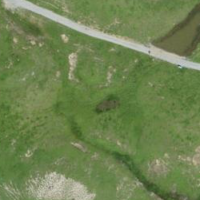
EUNIS habitat code: 26
Species observed at this site:
Eriophorum scheuchzeri
Gentiana clusii
Plantago alpina
Pyrgus cacaliae
Halyzia sedecimguttata
Gentiana bavarica
Sempervivum montanum
Anthyllis vulneraria
Silene acaulis
Hedysarum hedysaroides
Saxifraga oppositifolia